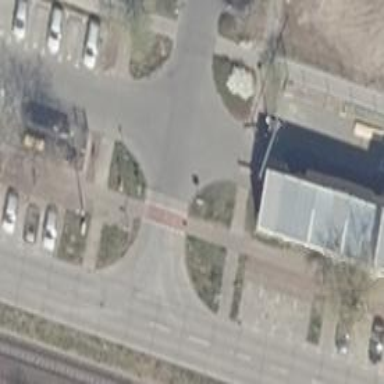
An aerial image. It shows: Road with "give way" sign.